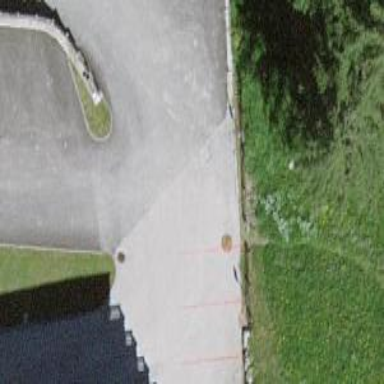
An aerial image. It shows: Parking area.